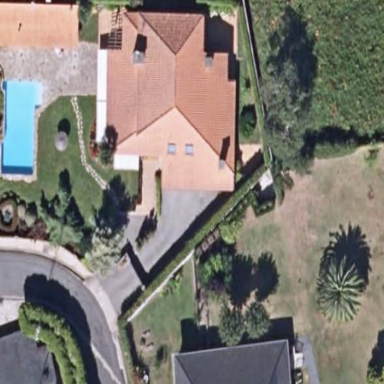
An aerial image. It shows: Simple and straightforward house.